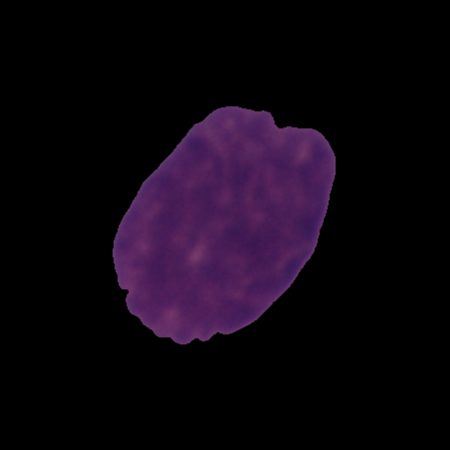
Label: cancer